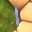
Label: 1